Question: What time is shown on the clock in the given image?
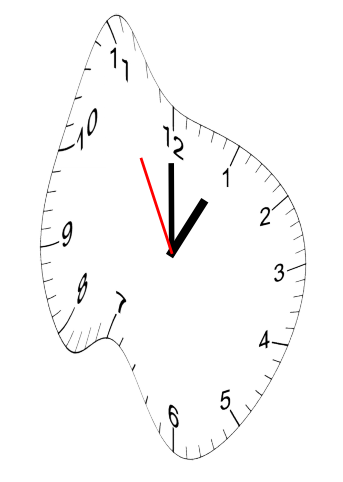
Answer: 12:59:55